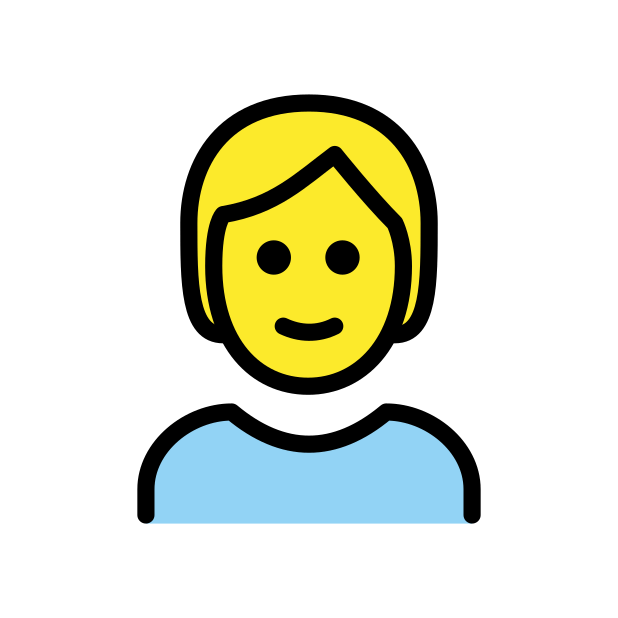
person: blond hair